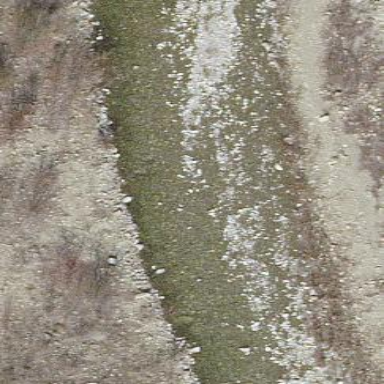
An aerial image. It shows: Terrain covered in shingle.